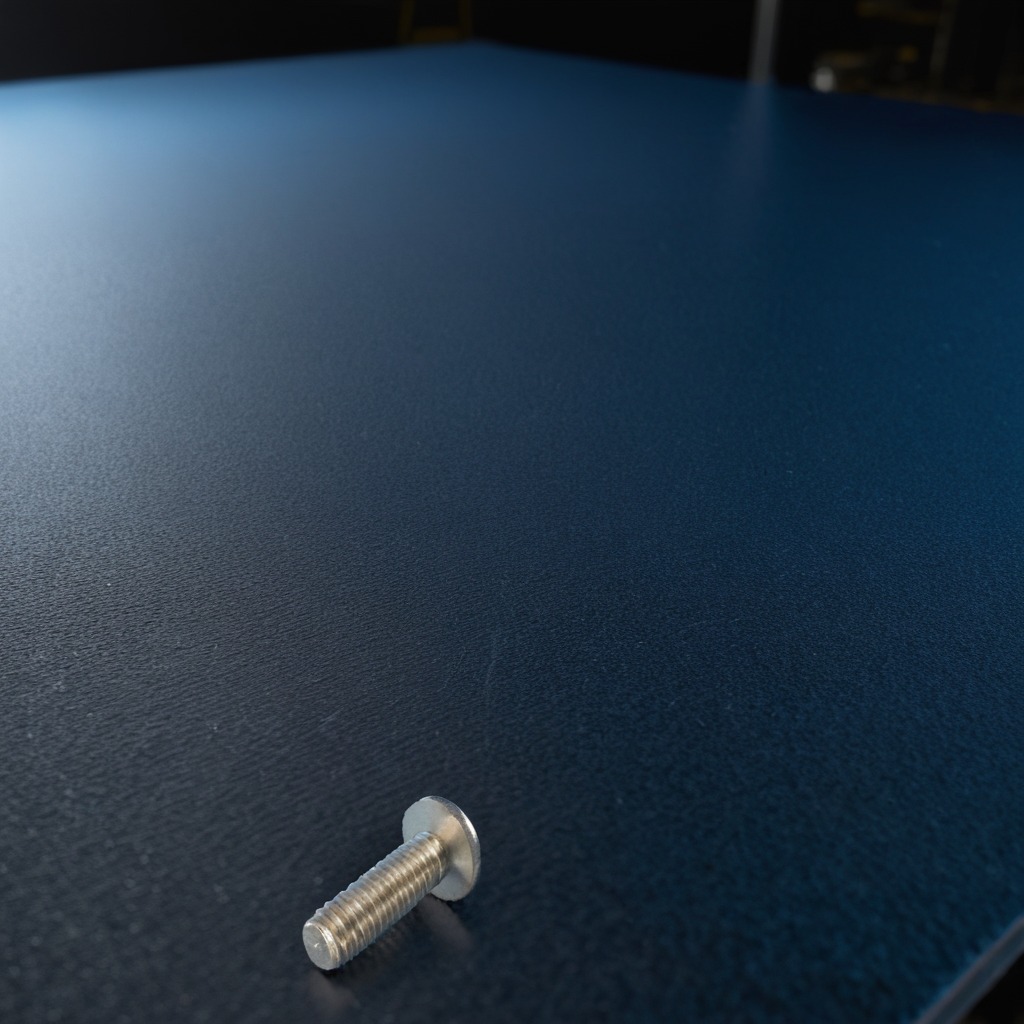
A metal screw is lying on the granite tabletop inside a workshop at night.